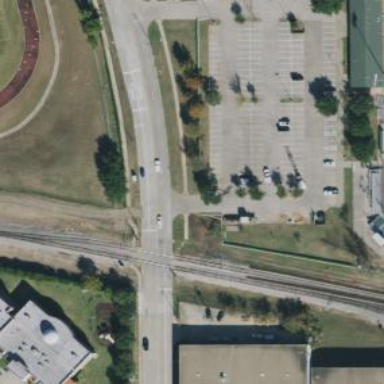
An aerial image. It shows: Rail spur service.